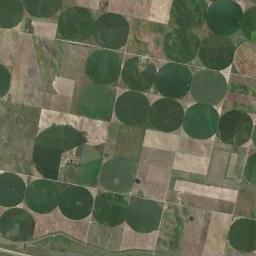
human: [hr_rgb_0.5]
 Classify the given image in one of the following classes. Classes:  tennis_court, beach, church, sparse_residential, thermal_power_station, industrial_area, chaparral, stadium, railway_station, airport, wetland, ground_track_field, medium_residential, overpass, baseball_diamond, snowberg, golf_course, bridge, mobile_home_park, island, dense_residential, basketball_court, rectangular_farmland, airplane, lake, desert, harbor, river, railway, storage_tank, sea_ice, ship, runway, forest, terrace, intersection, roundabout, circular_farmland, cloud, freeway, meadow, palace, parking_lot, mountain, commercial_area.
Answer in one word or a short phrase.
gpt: circular_farmland